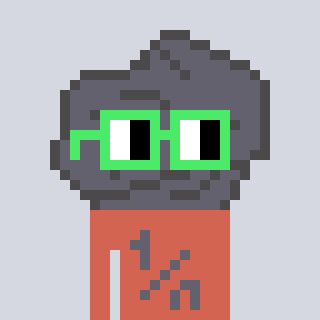
a pixel art character with square light green glasses, a rock-shaped head and a peachy-colored body on a cool background